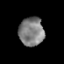
Tissue: prostate
Cell type: T cells
Senescence score: 0.3371
Nuclear area (px): 697
Mean DAPI intensity: 128.207